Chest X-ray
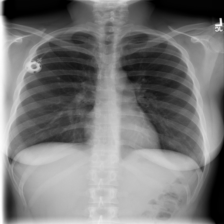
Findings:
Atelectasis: negative
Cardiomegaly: negative
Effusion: negative
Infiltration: negative
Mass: negative
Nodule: negative
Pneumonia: negative
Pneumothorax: negative
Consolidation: negative
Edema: negative
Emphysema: negative
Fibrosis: negative
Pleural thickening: negative
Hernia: negative